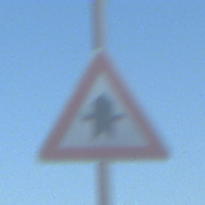
Verkehrszeichen: Vorfahrt
Umgebung: Outdoor, Nature
Tageszeit: MorningAfternoon
Wetter: PartlyCloudy
Licht: Natural
Jahreszeit: NotSpecified
Kontrast: HighContrast